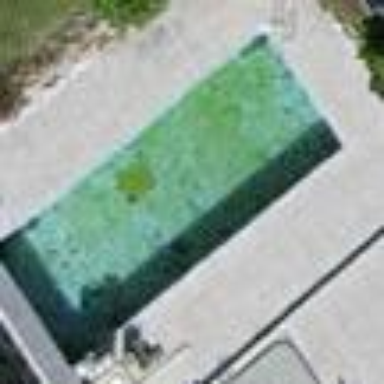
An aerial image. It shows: Swimming pool located in leisure land.